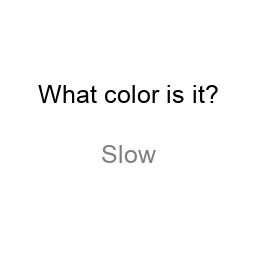
Color: gray
Background color: white
Question text color: black